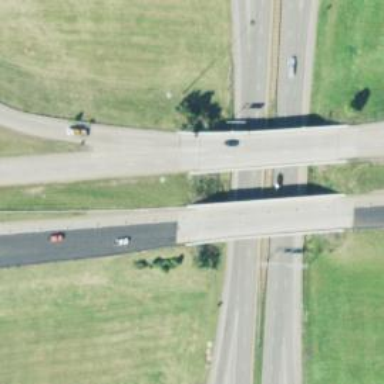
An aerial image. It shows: Motorway junction.